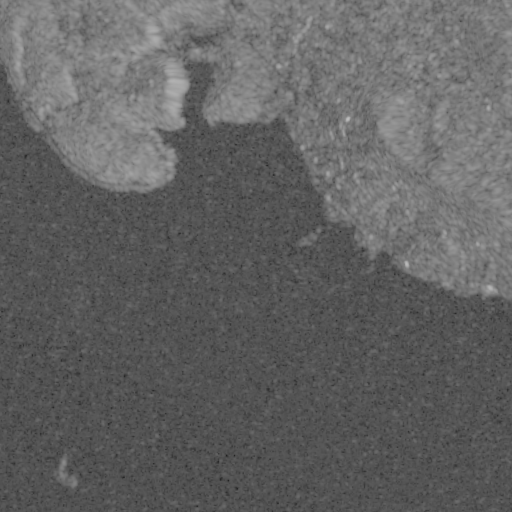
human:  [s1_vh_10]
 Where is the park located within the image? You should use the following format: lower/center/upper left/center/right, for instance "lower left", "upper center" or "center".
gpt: The park is located in the center right of the image.
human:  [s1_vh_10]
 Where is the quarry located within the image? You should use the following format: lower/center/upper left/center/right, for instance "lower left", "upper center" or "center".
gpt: The quarry is located in the upper left of the image.
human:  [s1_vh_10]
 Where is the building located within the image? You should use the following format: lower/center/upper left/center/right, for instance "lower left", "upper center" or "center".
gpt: There is no building in the image.

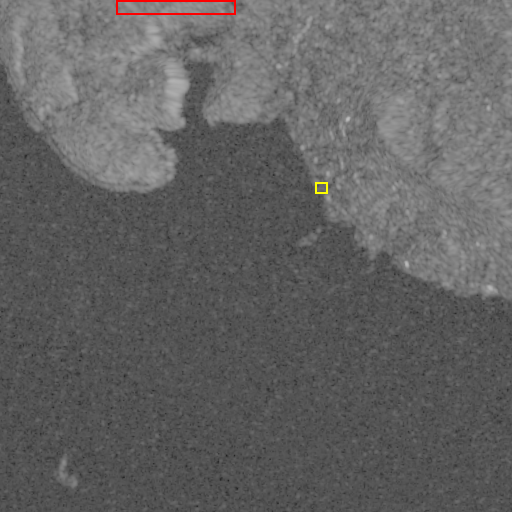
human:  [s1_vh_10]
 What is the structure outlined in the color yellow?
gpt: The structure outlined in yellow is a parking lot.
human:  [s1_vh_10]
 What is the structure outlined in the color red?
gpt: The structure outlined in red is a quarry.
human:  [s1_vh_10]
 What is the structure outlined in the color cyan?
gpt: There is no cyan outline.